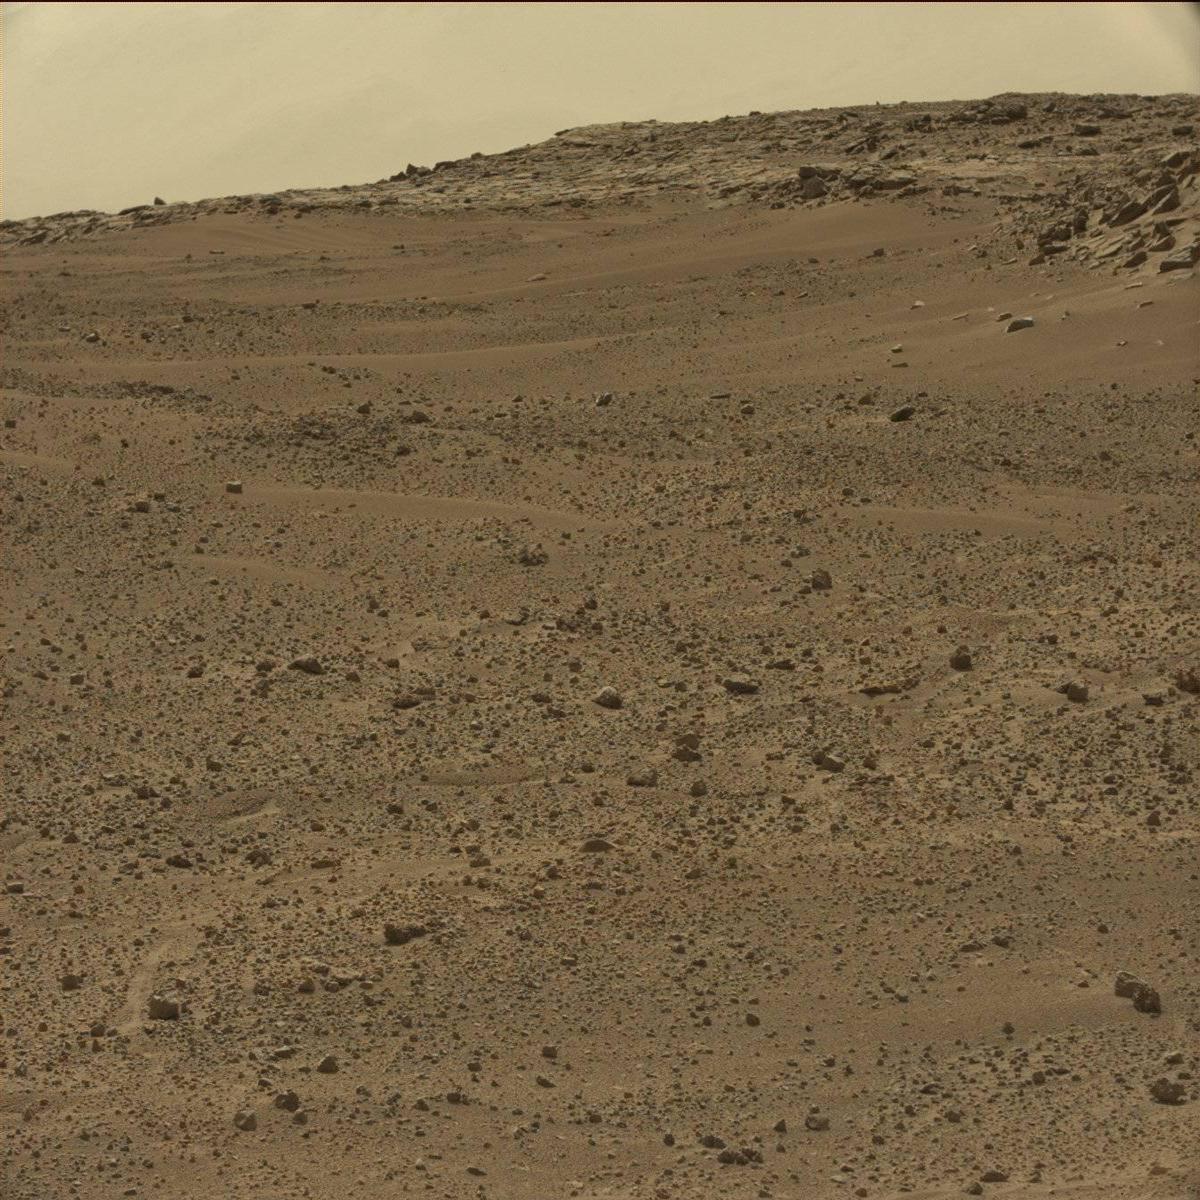
Terrain classes present: Bedrock, Ridge, Sand / Soil, Sky